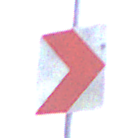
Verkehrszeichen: RichtungstafelnInKurvenKleinLinks
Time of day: MorningAfternoon
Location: Outdoor (Suburban)
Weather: Overcast
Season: NotSpecified
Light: Natural